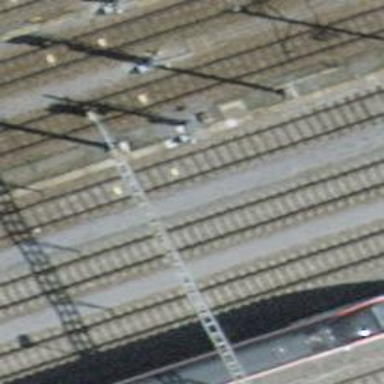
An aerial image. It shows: Railway signal.